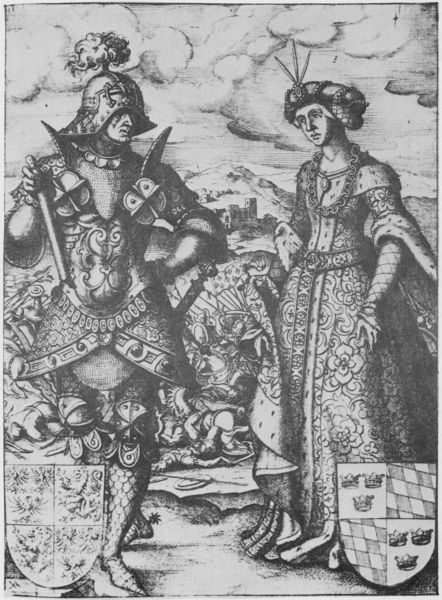
Titel: Bildnis von Pipin dem Dicken von Heristall
Künstler: Jost Amman
Institution: (Seriendruck)
Schlagwörter: berg, feder, himmel, kampf, mann, weiß, wolken, landschaft, stadt, blumen, frau, frisur, grau, haar, hut, kleid, schmuck, schwarz, zeichnung, dame, schloss, haube, muster, federn, haarschmuck, hermelin, pelz, stehen, tod, tot, ärmel, bildnis, portrait, feld, felder, hügel, gewand, reich, adel, paar, krone, perlen, pferde, schuppen, beine, federbusch, kopfbedeckung, holzschnitt, schuhe, stab, berge, gebirge, kette, dorf, grafik, graphik, krieg, schlacht, soldaten, ornamente, verzierung, woken, deutsch, gemustert, doppelbildnis, schild, panzer, burg, bayern, kreuz, festung, druck, druckgraphik, schwarzweiss, schraffur, radierung, stich, schwert, waffe, helm, stiefel, kranz, ritter, brokat, rüstung, tracht, wappen, raute, ehepaar, brustpanzer, harnisch, dolch, mittelalter, greif, ritterrüstung, feldherr, adlige, hochzeit, löwe, heilige, speere, hermelinpelz, kupferstich, kronen, kamp, buschen, wappenschild, greife, federbuschen, kompositwappen, frau#, #berg, wappwn, ammann, rüstiung